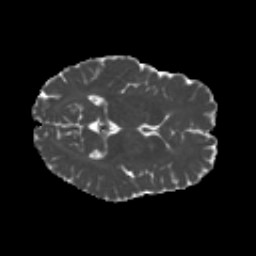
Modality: MD
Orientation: axial
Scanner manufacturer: siemens
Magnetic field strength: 3 T
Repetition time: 4.16 s
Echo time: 0.0806 s